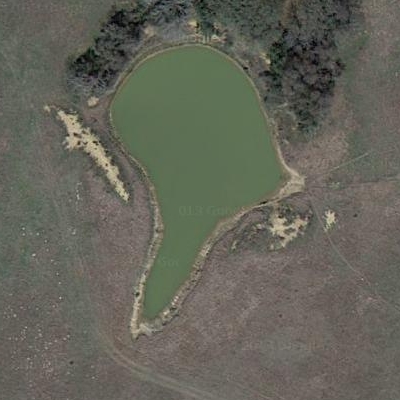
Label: RiverLake